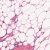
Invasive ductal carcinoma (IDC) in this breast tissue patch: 1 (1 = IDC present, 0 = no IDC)